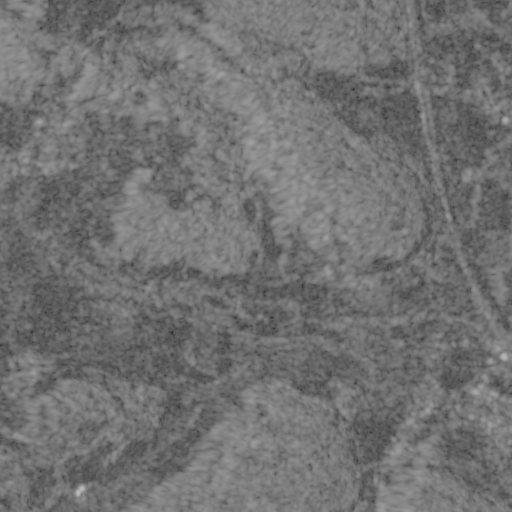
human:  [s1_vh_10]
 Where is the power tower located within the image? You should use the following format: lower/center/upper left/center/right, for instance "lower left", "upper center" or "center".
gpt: The power tower is located in the right of the image.
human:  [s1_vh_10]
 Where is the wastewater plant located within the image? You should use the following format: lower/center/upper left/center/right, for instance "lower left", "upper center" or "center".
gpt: The wastewater plant is located in the lower right of the image.
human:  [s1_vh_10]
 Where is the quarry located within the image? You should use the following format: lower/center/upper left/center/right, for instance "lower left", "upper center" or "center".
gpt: There is no quarry in the image.

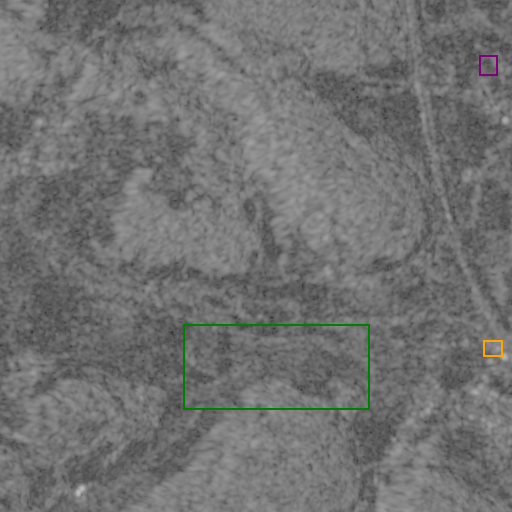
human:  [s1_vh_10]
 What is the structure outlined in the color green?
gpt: The structure outlined in green is a crop field.
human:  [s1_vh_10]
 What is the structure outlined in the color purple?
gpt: The structure outlined in purple is a park.
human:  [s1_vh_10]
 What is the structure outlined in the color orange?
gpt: The structure outlined in orange is a power substation.
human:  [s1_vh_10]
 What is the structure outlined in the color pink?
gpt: There is no pink outline.